Question: The image (test.tif) is attached.
The np.nan values are the whitest region.
How to fill those whitest region using some gap filling algorithms that uses values from the neighbours?
>
'''
import scipy.ndimage
data = ndimage.imread('test.tif')
'''
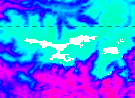
Answer: I think question is more related to an <URL> problem.
Here are some ideas:
- In order to fill the gaps in B/W images you can use some algorithm like <URL>:
<URL>
'''
>>> from sklearn.preprocessing import Imputer
>>> imp = Imputer(strategy="mean")
>>> a = np.random.random((5,5))
>>> a[(1,4,0,3),(2,4,2,0)] = np.nan
>>> a
array([[ 0.77473361, 0.62987193, nan, 0.<PHONE>, 0.<PHONE>],
[ 0.68555944, 0.54680378, nan, 0.64186838, 0.<PHONE>],
[ 0.37784422, 0.59678177, 0.<PHONE>, 0.60760487, 0.65288022],
[ nan, 0.54097945, 0.30680838, 0.82303869, 0.22784574],
[ 0.21223024, 0.<PHONE>, 0.34254093, 0.22115931, nan]])
>>> a = imp.fit_transform(a)
>>> a
array([[ 0.77473361, 0.62987193, 0.24346087, 0.<PHONE>, 0.<PHONE>],
[ 0.68555944, 0.54680378, 0.24346087, 0.64186838, 0.<PHONE>],
[ 0.37784422, 0.59678177, 0.<PHONE>, 0.60760487, 0.65288022],
[ 0.51259188, 0.54097945, 0.30680838, 0.82303869, 0.22784574],
[ 0.21223024, 0.<PHONE>, 0.34254093, 0.22115931, 0.30317394]])
'''
-